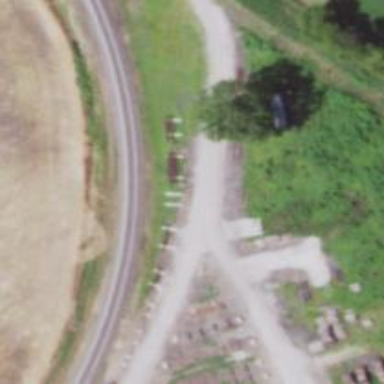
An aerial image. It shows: Railway service station.